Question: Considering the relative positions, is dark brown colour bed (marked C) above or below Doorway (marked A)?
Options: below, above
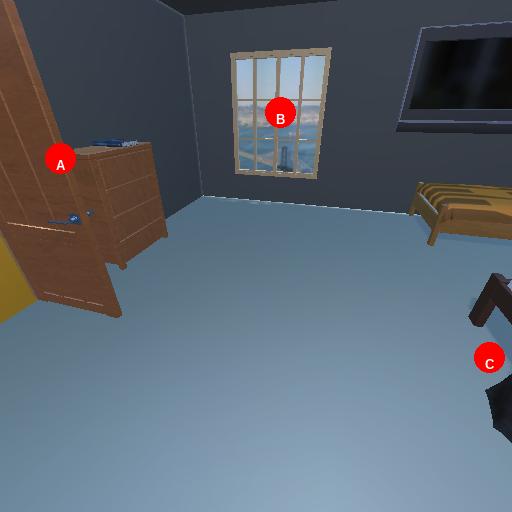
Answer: below